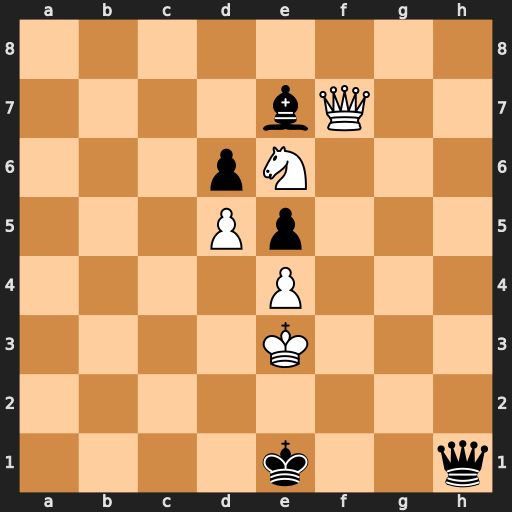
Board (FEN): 8/4bQ2/3pN3/3Pp3/4P3/4K3/8/4k2q
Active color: w
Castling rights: -
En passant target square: -
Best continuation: Qf2+ Kd1 Qd2#